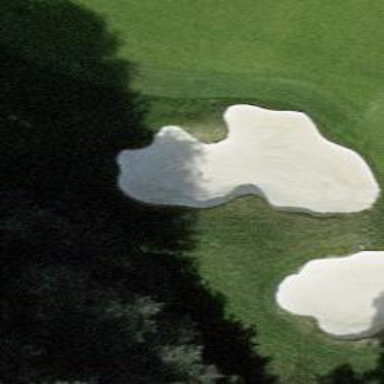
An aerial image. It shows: Golf bunker filled with natural sand.